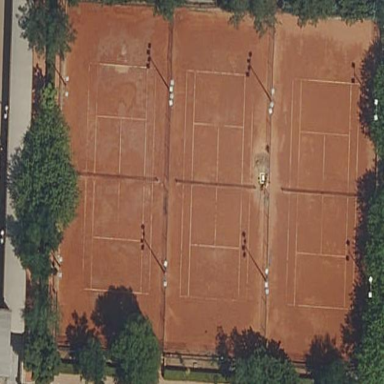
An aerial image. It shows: Tennis court on the leisure land pitch.